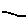
Label: line